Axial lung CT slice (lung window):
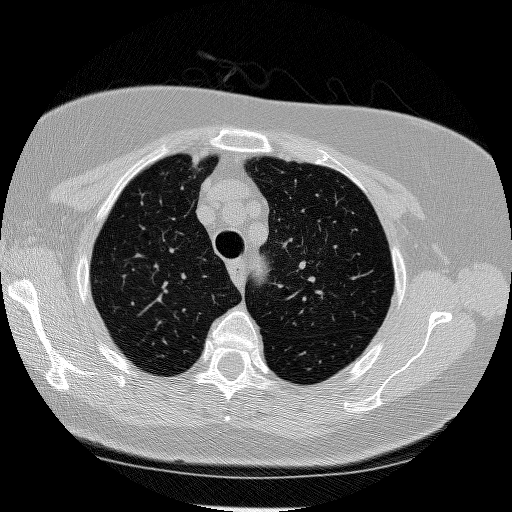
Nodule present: no